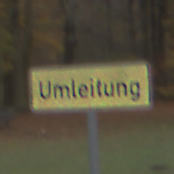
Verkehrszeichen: Umleitungsankuendigung
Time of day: SunriseSunset
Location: Outdoor (Nature)
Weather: PartlyCloudy
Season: Autumn
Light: Natural